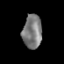
Tissue: prostate
Cell type: T cells
Senescence score: 0.3481
Nuclear area (px): 638
Mean DAPI intensity: 123.254